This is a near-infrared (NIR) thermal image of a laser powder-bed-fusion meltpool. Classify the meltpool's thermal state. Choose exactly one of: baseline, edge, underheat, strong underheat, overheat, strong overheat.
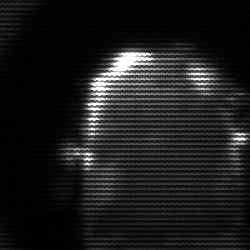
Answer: baseline